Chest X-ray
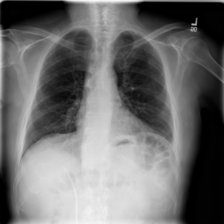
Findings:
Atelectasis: negative
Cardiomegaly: negative
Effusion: negative
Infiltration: negative
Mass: negative
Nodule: negative
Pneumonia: negative
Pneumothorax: negative
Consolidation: negative
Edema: negative
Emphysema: negative
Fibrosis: negative
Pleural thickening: negative
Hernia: negative